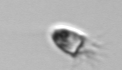
Label: Balanion